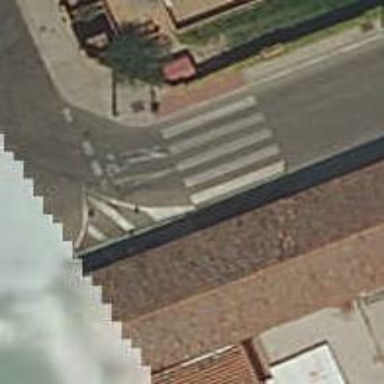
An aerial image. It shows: Marked crossing on the road with clear markings.